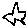
Label: star